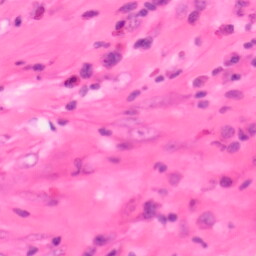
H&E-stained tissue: Colon